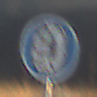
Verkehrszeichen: SchneekettenVorgeschrieben
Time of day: SunriseSunset
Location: Outdoor (Nature)
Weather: Clear
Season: NotSpecified
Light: Natural